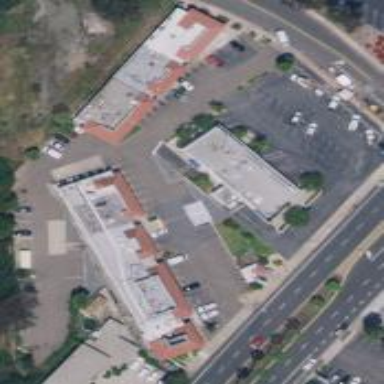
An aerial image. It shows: Retail area.